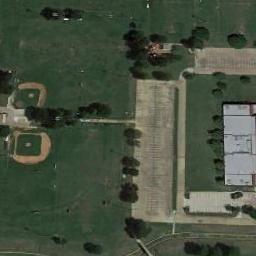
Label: baseball_diamond